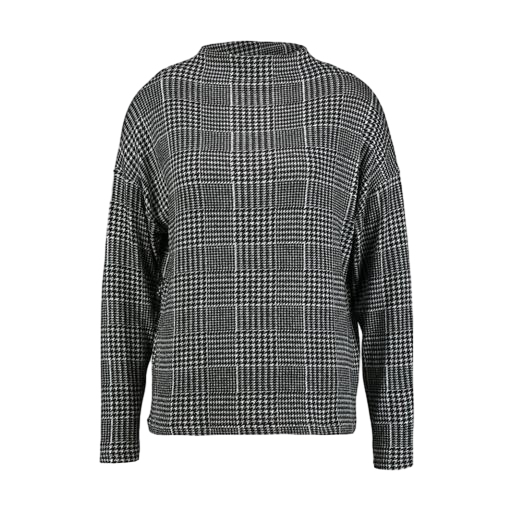
black petite printed mock-neck top only macy, black plaid mock neck dolman blouse, high-neck top, white background